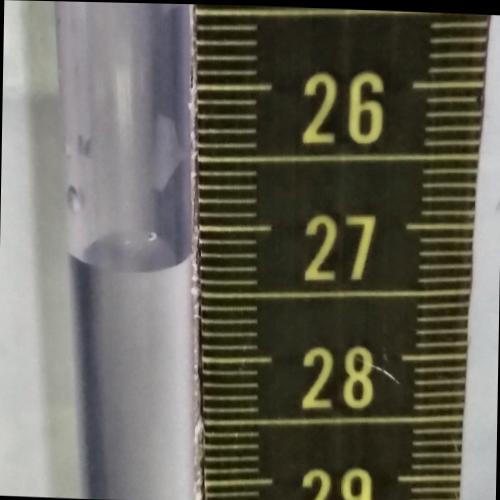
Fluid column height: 27.2 cm